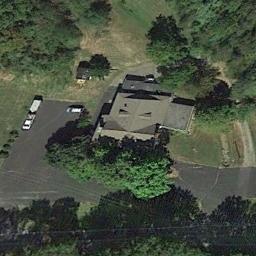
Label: sparse_residential